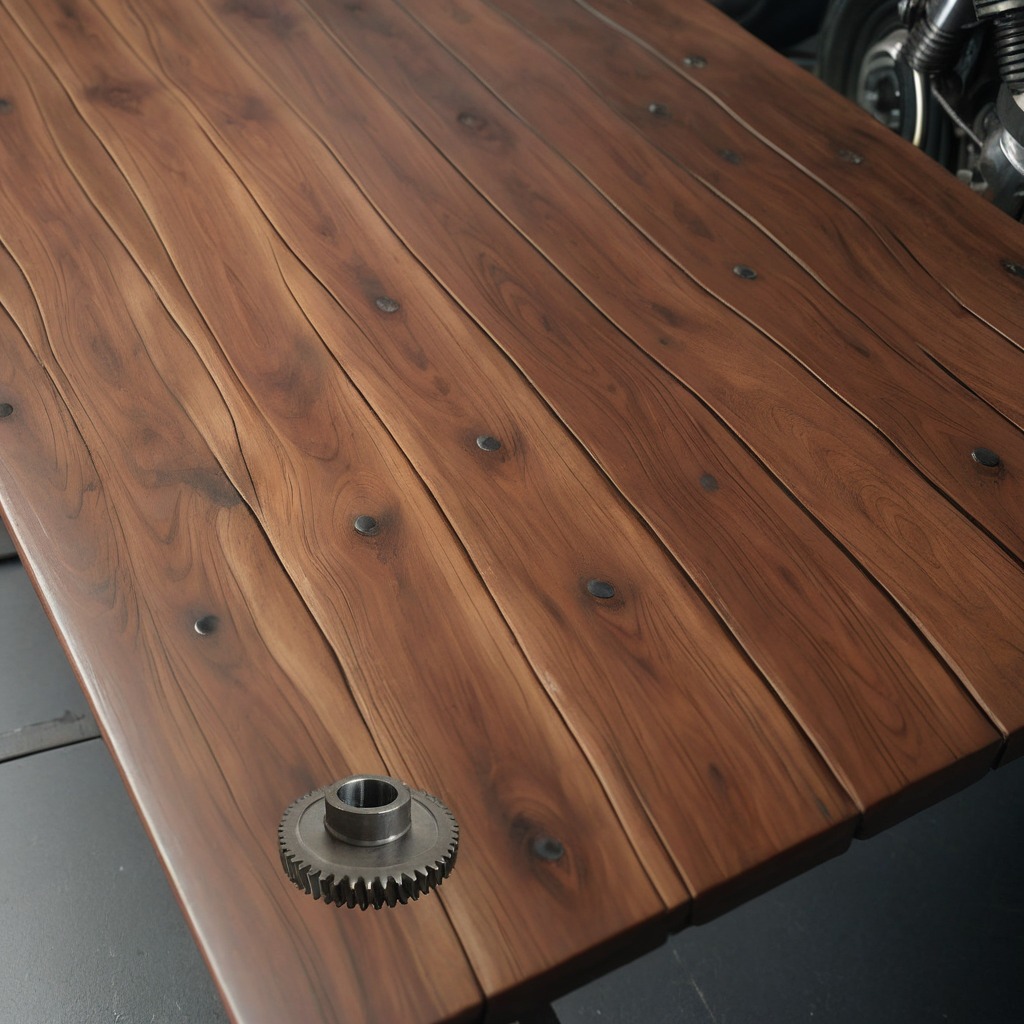
A steel gear with teeth lies on the oil-spilled wooden table in a vintage motorcycle garage.